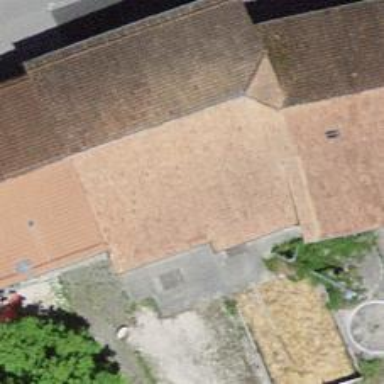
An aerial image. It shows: Building with roof made of roof tiles.